Question: How much monthly earning shown?
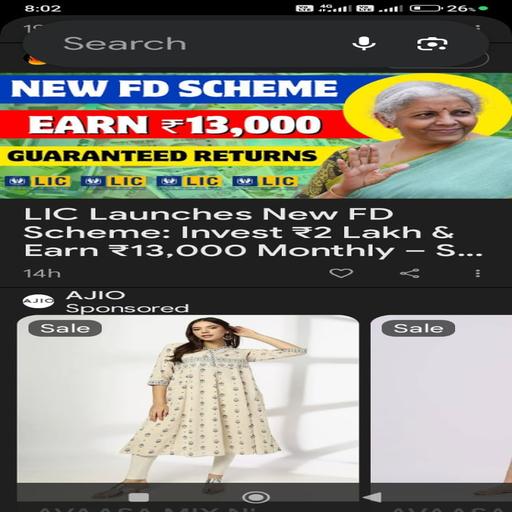
Answer: Â¹13,000 monthly